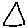
Label: triangle